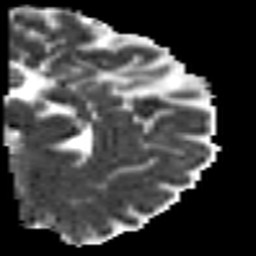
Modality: MD
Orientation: sagittal
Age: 30
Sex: female
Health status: healthy
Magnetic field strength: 3 T
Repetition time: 7 s
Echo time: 0.0926 s